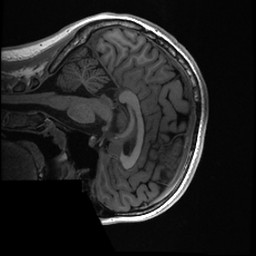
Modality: T1w
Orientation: sagittal
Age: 18
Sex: female